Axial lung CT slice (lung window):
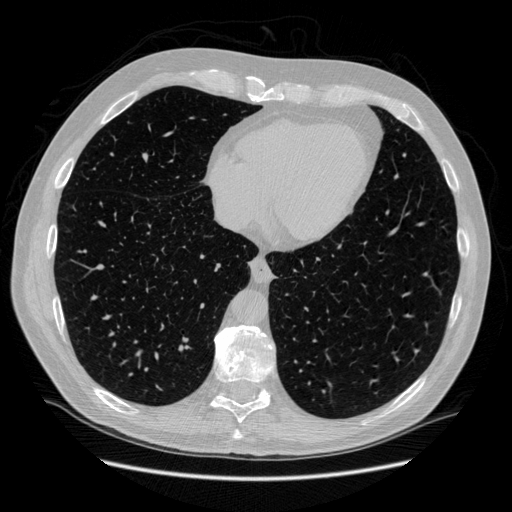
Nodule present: no